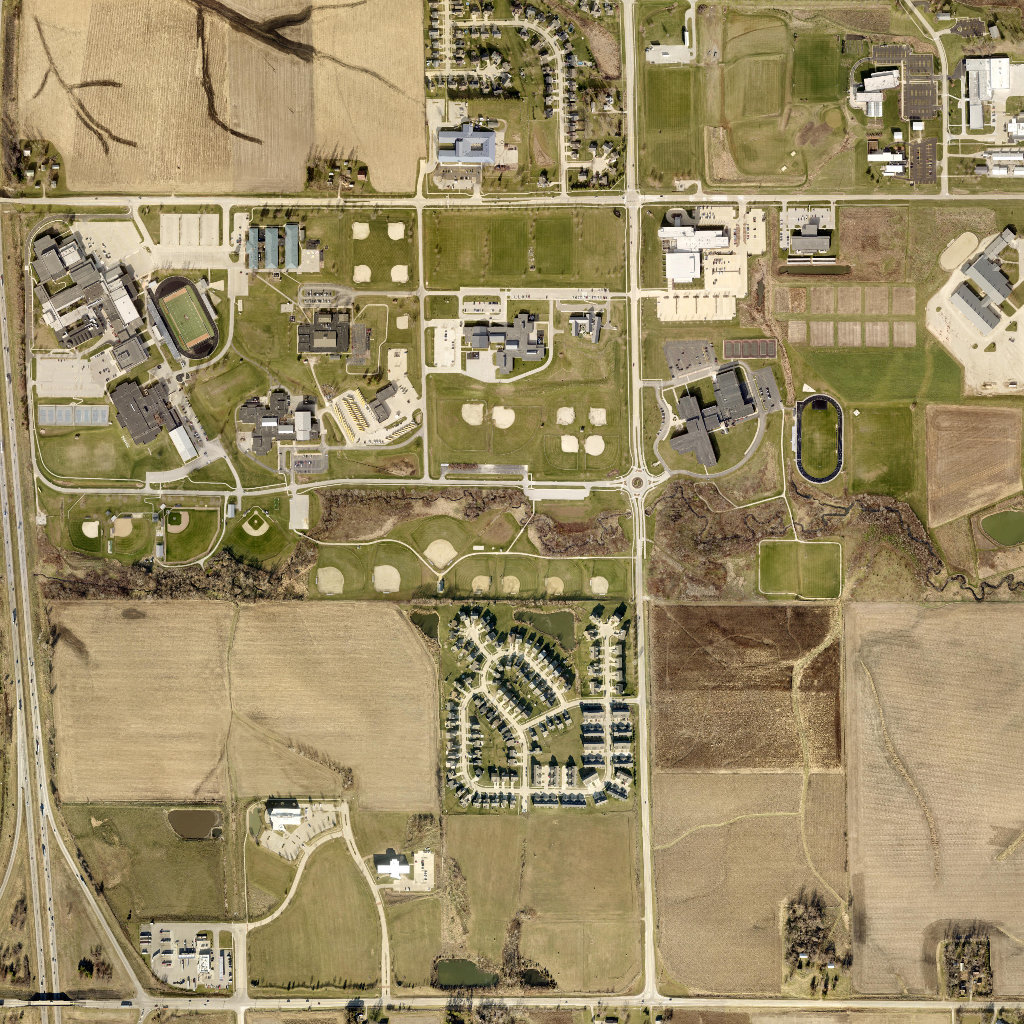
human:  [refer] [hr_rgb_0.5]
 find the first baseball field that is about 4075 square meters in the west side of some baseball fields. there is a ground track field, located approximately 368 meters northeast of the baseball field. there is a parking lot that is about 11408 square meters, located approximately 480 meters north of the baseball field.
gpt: <box>[[6, 50, 9, 54, 0]]</box>